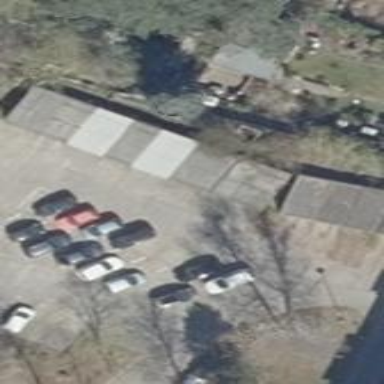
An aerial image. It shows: Group of garages.